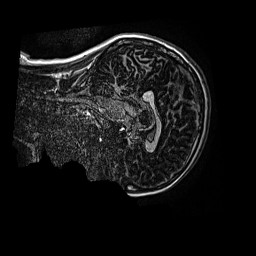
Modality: MP2RAGE
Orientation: sagittal
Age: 12
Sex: female
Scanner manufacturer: siemens
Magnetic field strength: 3 T
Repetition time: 4 s
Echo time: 0.00299 s